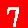
Digit: 7